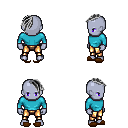
a pixel art fantasy rpg character, male body template, dark elf, purple skin, teal long-sleeve shirt, gold greaves, gray long mohawk hairstyle, brown slippers, four views (front, back, left, right), 2x2 character sprite sheet, small pixel art, hard edges, no anti-aliasing